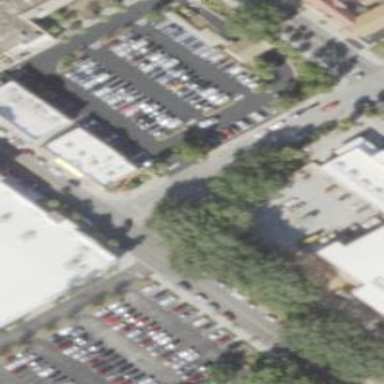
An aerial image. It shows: Parking area.